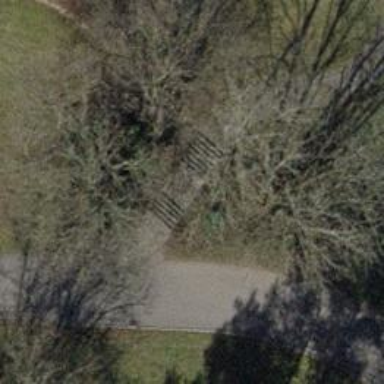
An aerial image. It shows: Footway with surface made of sett.